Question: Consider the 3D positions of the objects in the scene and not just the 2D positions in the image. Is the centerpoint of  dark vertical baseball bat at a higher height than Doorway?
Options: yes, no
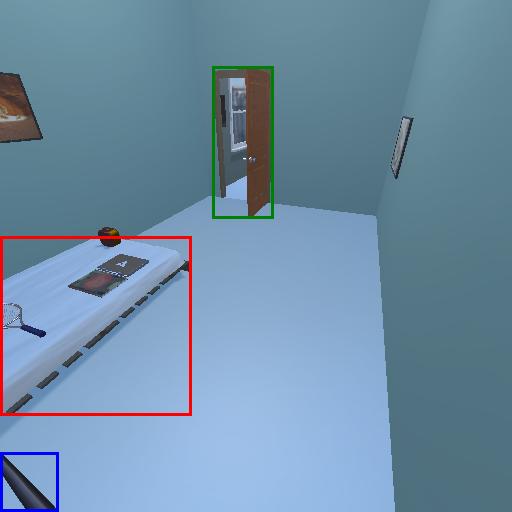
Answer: yes